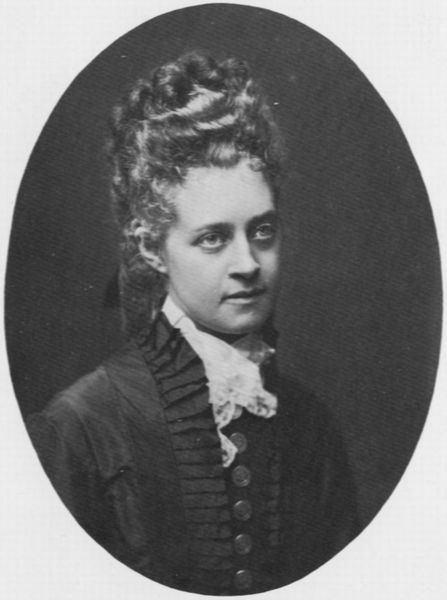
Titel: Friederike (1848-1926), Prinzessin von Hannover
Künstler: Atelier Nadar
Institution: unbekannt
Schlagwörter: dunkel, kopf, mann, schatten, weiß, mädchen, brust, frau, frisur, grau, haar, hell, hintergrund, jahrhundertwende, kleid, licht, mund, nase, ohr, profil, schwarz, stirn, blick, dame, tuch, schleife, alt, blond, jacke, jung, augen, band, bluse, falten, gesicht, kleidung, kragen, mensch, rahmen, spitze, bild, bildnis, halskrause, portrait, porträt, schauen, auge, haare, adel, spitzen, tochter, augenbrauen, brustbild, hübsch, kinn, lippe, lippen, locke, locken, schminke, schräg, schulter, schultern, schön, seide, oval, tondo, wangen, wellen, paspartout, haltung, hof, ausdruck, beleuchtung, hohe, braut, steif, ernst, büste, glanz, halstuch, hochgesteckt, hochsteckfrisur, rüschen, verträumt, wange, knöpfe, kokett, geneigt, hoch, foto, fotografie, photographie, medaillon, rechteck, schwarz-weiss, portait, krause, photo, halbprofil, oberteil, hochfrisur, halsbinde, plissee, freundlich, weich, fotographie, schief, format, fot, toupiert, trist, schwraz, fra, spitzentuch, strickjacke, aristokratisch, altmodisc, umschattet, photographe, knöpge, 19. jahrhundert, 1800